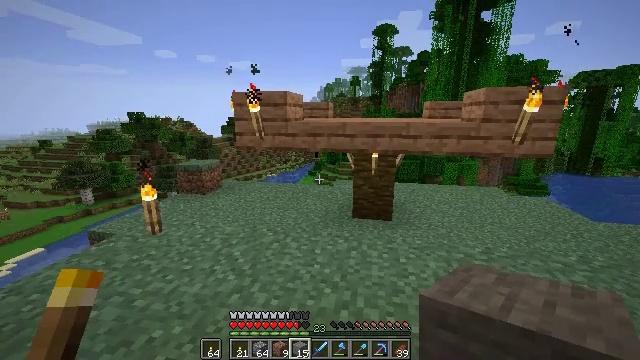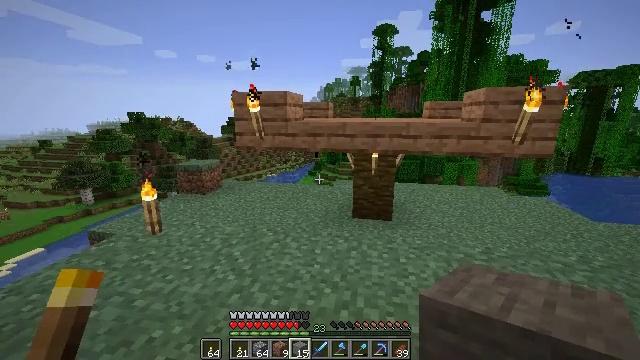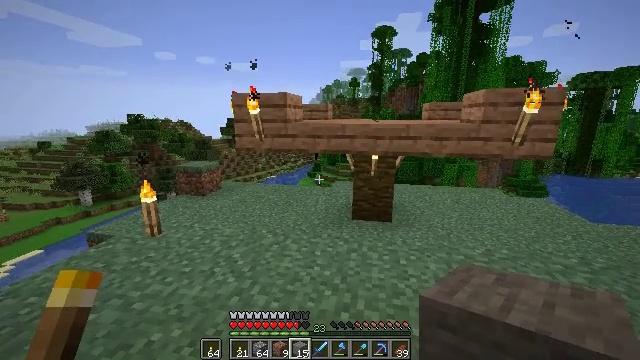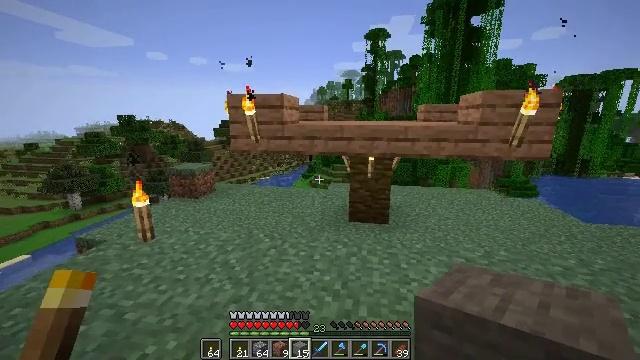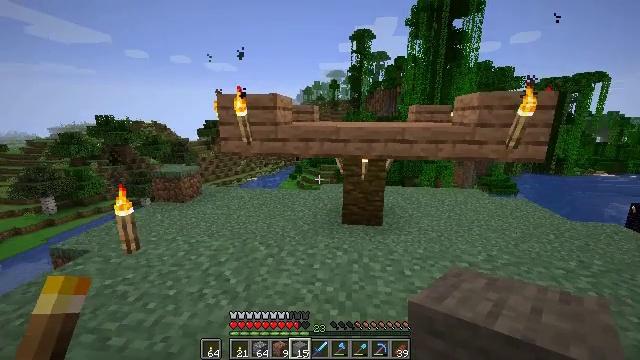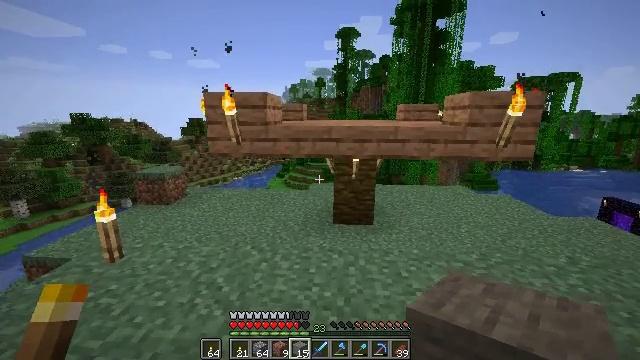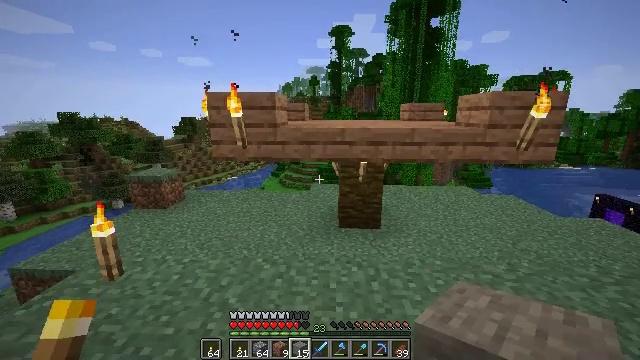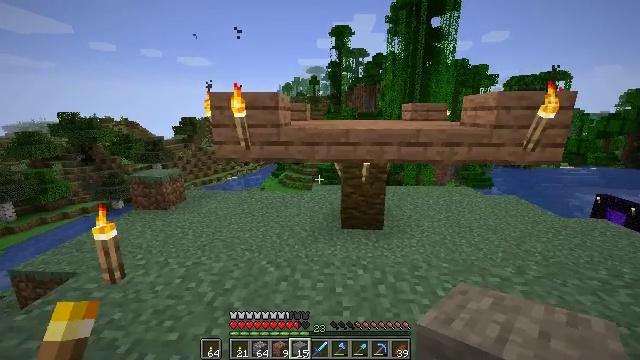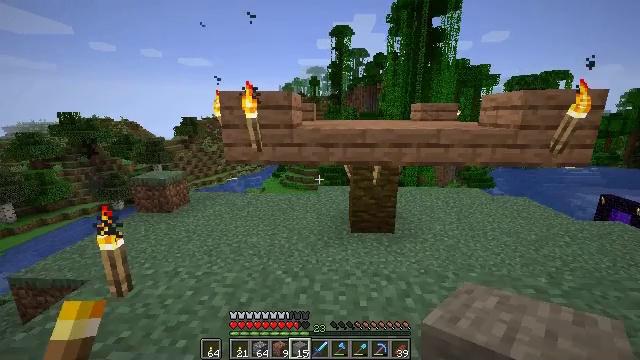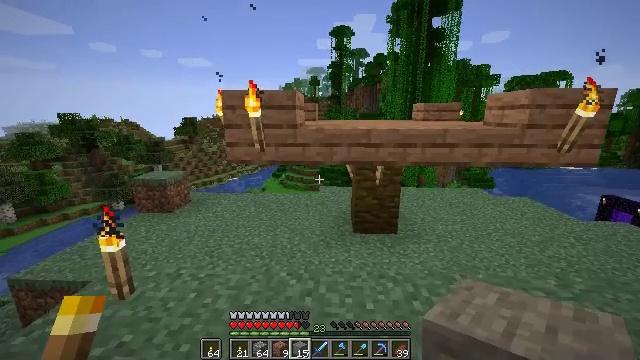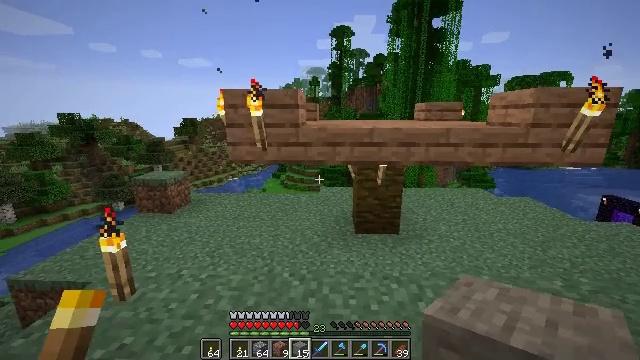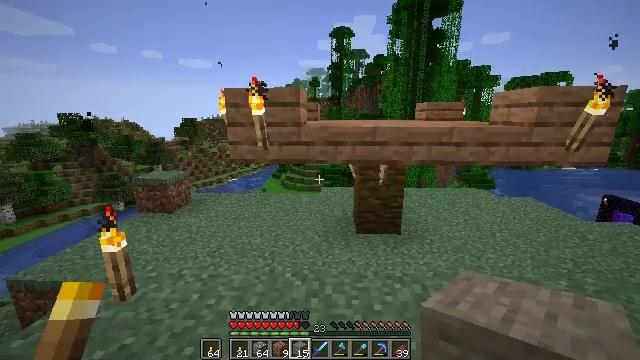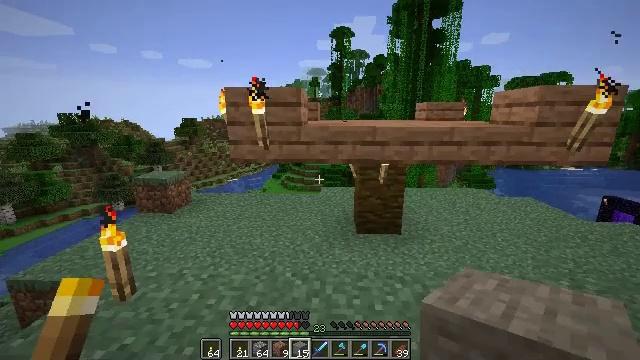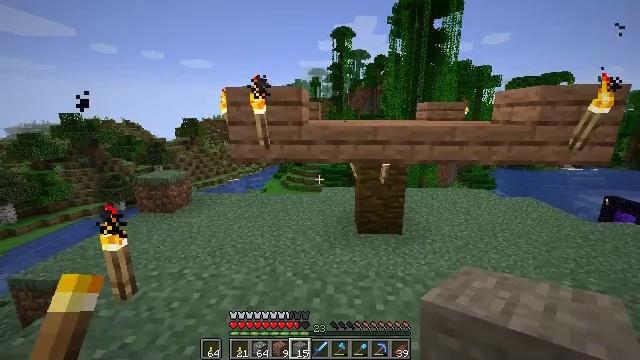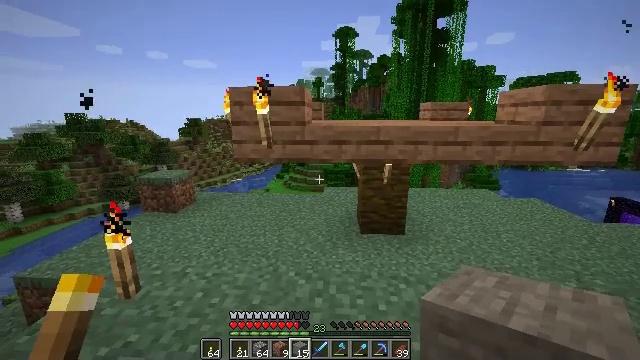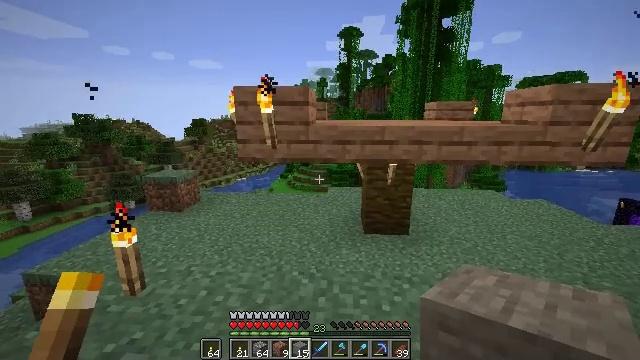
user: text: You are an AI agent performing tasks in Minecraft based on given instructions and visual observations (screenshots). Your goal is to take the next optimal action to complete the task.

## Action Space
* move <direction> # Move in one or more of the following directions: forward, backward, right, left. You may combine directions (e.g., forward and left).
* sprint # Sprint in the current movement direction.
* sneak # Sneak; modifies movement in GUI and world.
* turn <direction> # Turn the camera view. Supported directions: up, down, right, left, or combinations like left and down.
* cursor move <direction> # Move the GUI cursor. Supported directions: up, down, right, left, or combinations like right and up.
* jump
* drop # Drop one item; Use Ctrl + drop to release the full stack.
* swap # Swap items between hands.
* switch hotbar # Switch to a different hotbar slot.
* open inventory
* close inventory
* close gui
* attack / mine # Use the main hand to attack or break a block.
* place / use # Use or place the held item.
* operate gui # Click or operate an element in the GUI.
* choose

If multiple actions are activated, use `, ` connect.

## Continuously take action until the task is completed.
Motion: motion action
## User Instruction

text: Remove the jungle slab block.
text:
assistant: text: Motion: no_op
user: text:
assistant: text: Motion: move forward and move left
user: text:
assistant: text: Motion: move forward and move left, turn right
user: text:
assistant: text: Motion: move forward and move left, turn right
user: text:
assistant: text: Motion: move forward and move left, turn right
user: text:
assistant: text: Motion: move forward and move left, turn right
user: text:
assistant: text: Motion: move forward and move left
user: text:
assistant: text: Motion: no_op
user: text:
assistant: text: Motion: no_op
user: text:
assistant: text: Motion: no_op
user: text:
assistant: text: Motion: no_op
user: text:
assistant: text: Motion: no_op
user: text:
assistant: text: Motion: no_op
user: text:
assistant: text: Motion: no_op
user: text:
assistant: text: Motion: no_op
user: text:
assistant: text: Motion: no_op
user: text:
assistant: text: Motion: no_op
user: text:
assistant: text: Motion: no_op
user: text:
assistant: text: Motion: no_op
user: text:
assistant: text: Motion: no_op
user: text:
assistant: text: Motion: no_op
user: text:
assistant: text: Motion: no_op
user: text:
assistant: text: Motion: no_op
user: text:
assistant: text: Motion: no_op
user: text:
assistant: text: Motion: no_op
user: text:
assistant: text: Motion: no_op
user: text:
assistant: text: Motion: no_op
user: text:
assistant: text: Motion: no_op
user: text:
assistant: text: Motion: no_op
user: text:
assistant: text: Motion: no_op